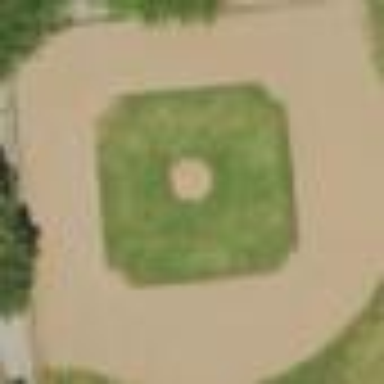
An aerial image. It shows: Baseball pitch for leisure and sports activities.